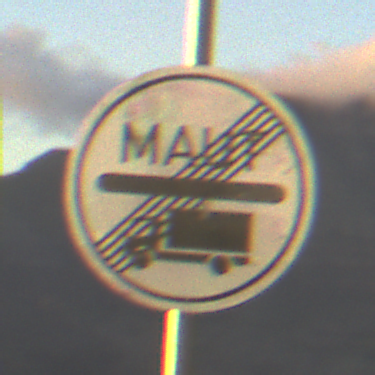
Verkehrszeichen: EndeMautpflicht
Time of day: SunriseSunset
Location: Outdoor (RoadRail)
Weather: PartlyCloudy
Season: NotSpecified
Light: Natural